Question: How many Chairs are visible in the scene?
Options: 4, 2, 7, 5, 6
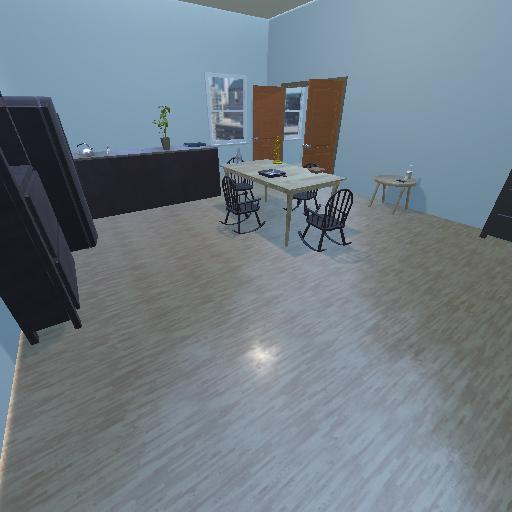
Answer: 4